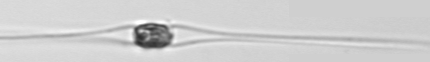
Label: Chaetoceros_danicus